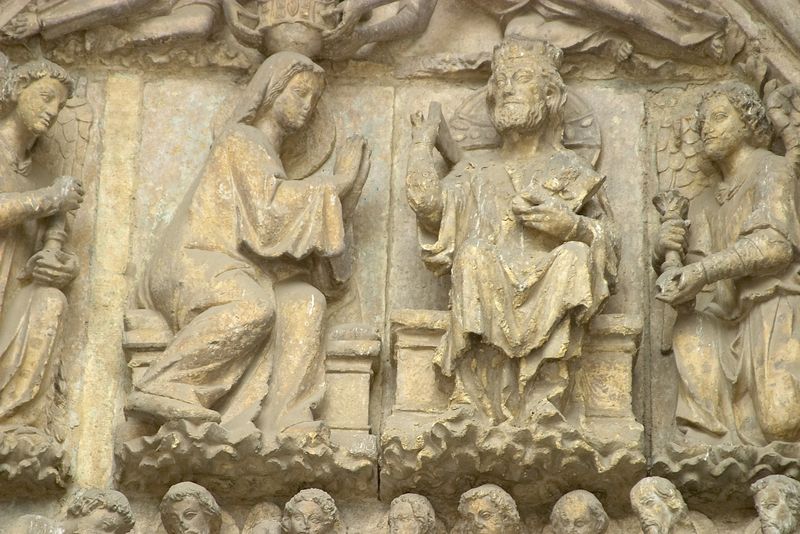
Titel: Hauptportal der Kathedrale von León
Künstler: Meister Enrique
Standort: Léon, Kathedrale (EU - E)
Schlagwörter: ocker, sitzen, ausschnitt, frau, kleid, köpfe, bart, bärtig, diener, stein, kirche, gewand, krone, relief, könig, thron, kopftuch, bildhauerei, foto, trohn, nimbus, jesus, segen, segnen, jünger, maria, anbetung, segensgestus, apostel, steinsandstein